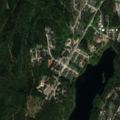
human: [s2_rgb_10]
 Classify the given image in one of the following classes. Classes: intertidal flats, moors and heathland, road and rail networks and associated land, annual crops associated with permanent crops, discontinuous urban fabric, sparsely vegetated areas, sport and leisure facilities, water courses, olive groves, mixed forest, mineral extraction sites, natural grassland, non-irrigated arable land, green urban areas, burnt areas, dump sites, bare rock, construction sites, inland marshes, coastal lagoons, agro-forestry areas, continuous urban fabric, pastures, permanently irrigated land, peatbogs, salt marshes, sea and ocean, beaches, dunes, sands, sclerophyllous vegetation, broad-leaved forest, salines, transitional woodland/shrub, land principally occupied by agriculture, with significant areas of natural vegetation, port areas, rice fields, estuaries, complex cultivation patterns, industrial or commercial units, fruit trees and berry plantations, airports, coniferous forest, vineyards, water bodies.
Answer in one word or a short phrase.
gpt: discontinuous urban fabric, coniferous forest, mixed forest